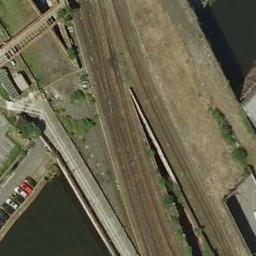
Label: railway